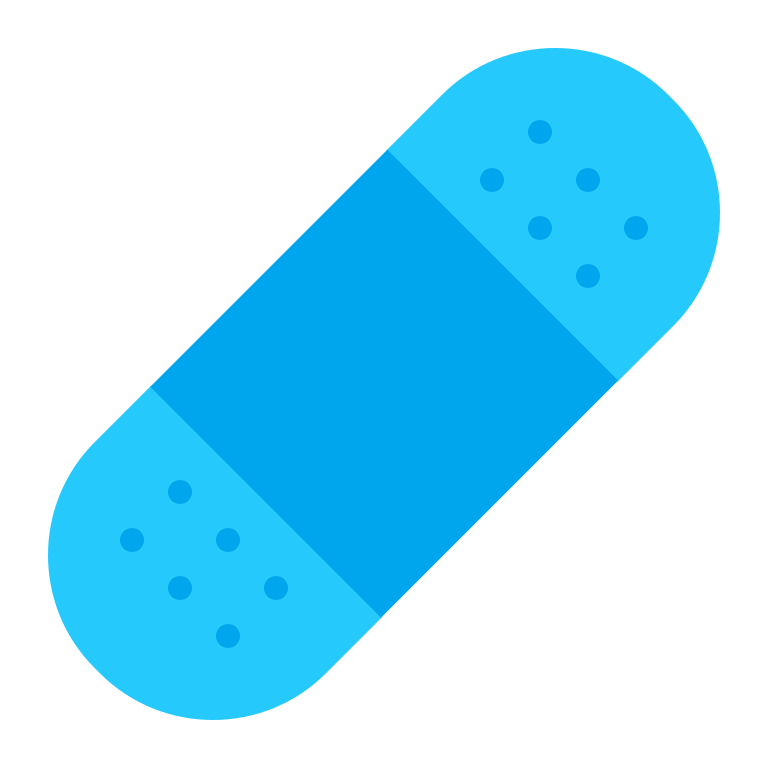
adhesive bandage flat